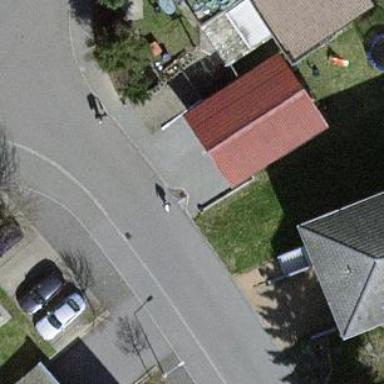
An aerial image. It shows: Detached building with gabled roof oriented along its length.